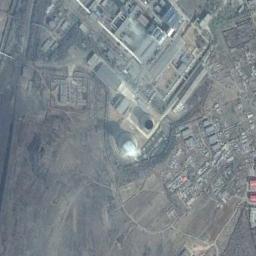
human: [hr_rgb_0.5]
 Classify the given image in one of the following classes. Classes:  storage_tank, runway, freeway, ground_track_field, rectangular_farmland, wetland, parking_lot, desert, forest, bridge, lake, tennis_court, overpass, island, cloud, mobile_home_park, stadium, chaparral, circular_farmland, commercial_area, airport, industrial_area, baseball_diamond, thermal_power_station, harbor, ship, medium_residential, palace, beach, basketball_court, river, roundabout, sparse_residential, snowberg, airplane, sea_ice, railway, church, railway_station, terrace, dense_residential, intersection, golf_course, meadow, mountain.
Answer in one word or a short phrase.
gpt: thermal_power_station